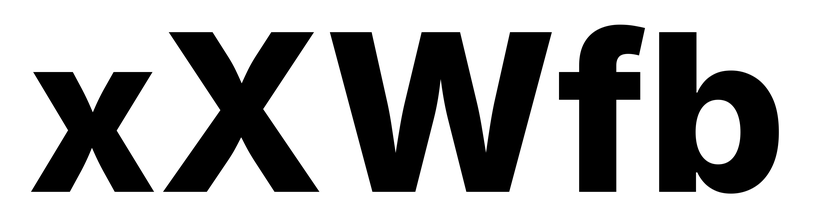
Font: Inter_ExtraBold